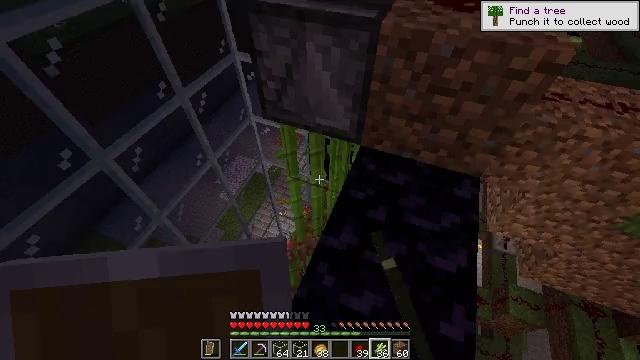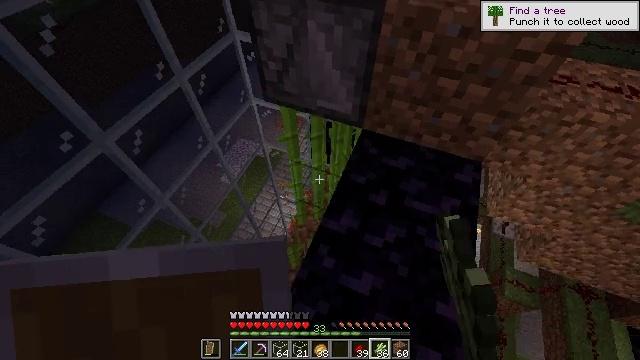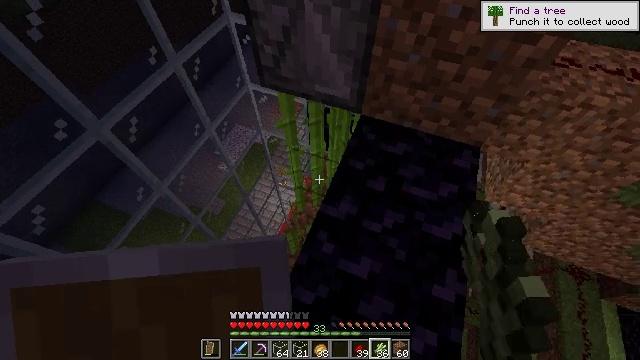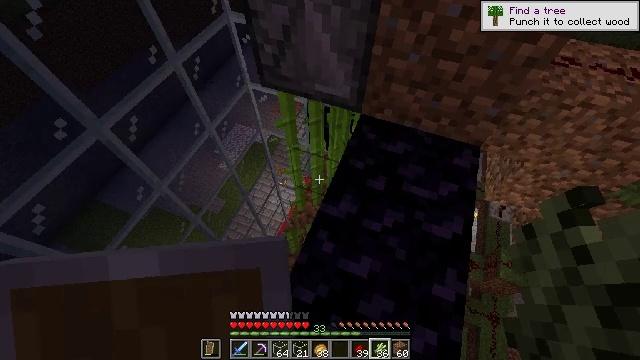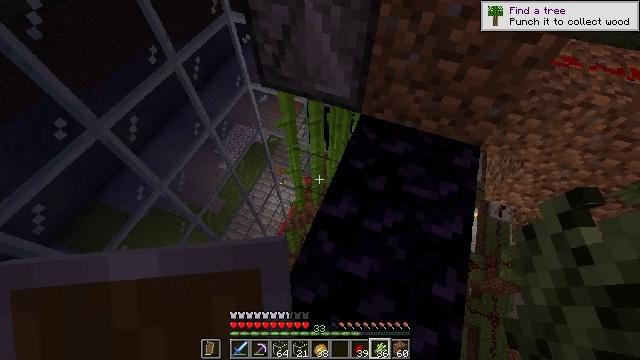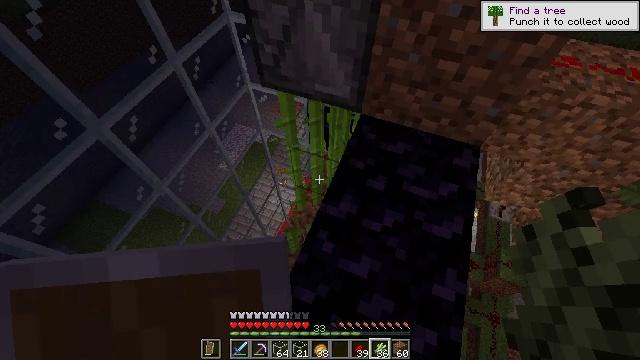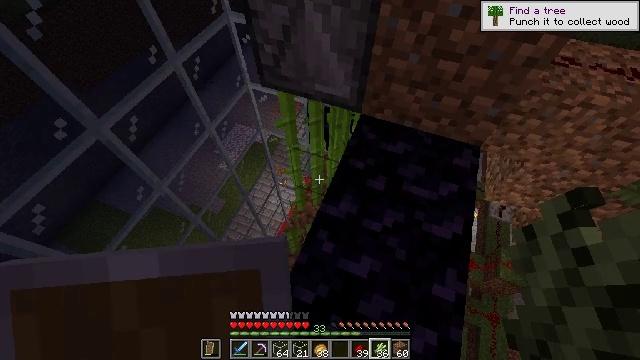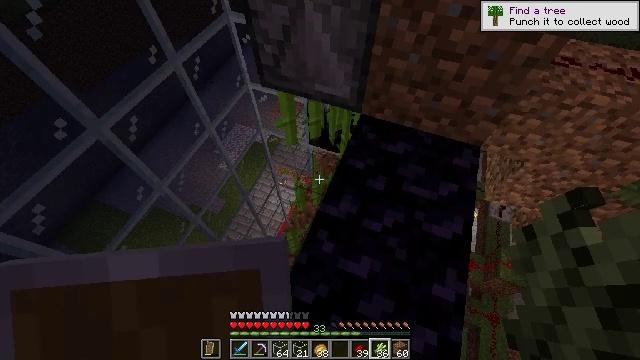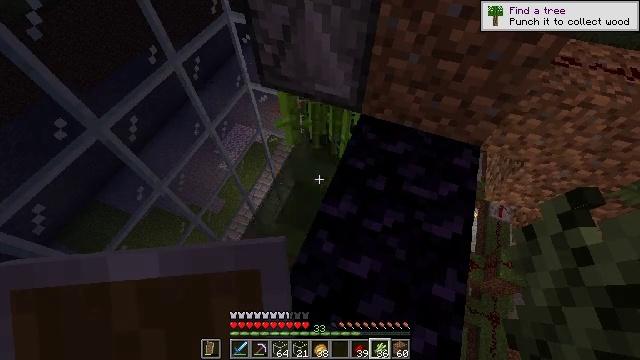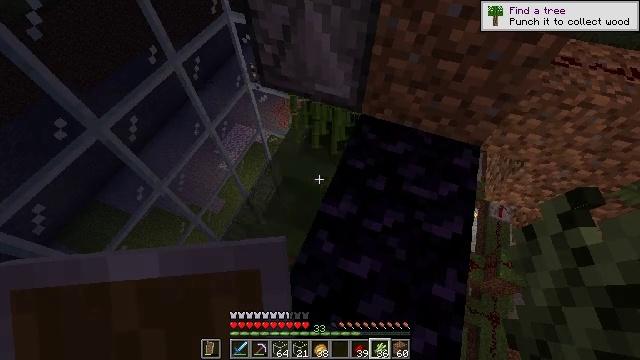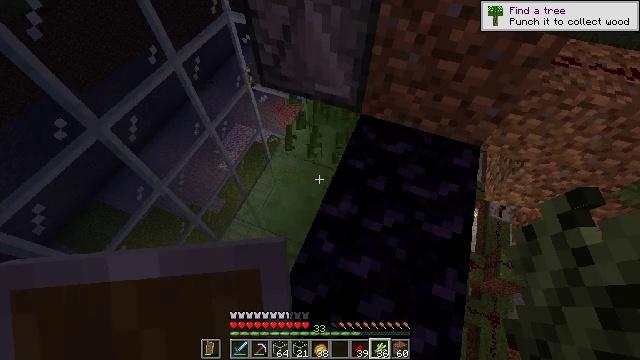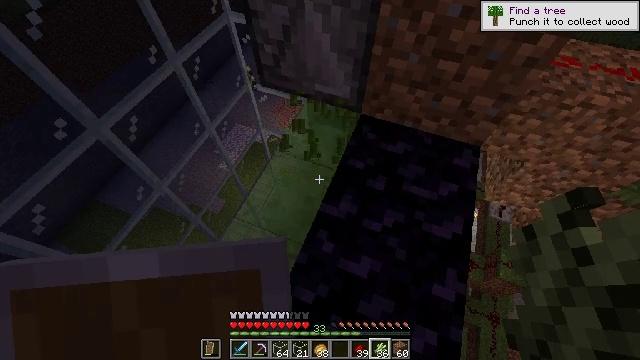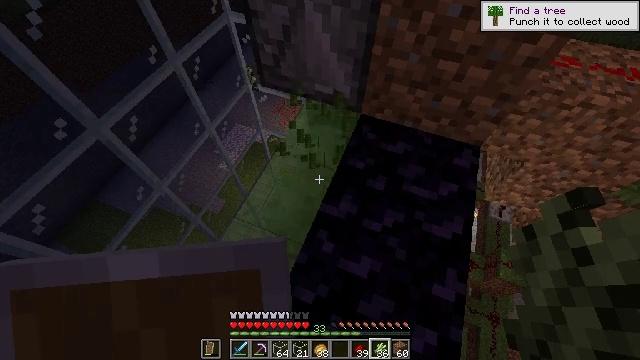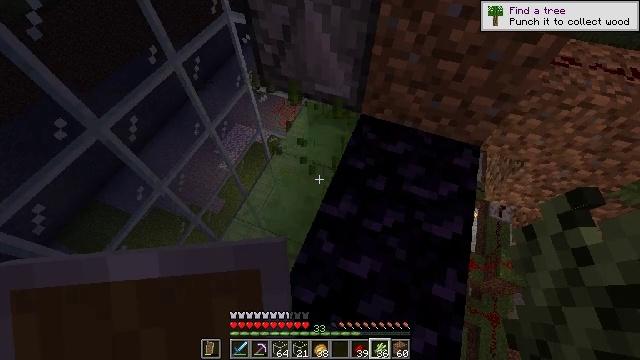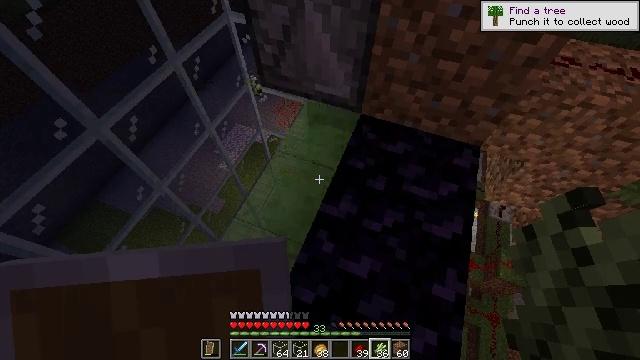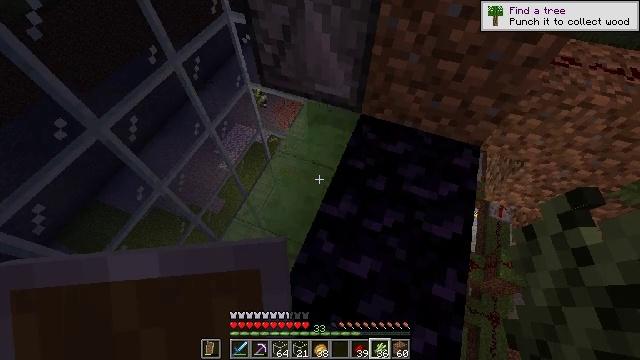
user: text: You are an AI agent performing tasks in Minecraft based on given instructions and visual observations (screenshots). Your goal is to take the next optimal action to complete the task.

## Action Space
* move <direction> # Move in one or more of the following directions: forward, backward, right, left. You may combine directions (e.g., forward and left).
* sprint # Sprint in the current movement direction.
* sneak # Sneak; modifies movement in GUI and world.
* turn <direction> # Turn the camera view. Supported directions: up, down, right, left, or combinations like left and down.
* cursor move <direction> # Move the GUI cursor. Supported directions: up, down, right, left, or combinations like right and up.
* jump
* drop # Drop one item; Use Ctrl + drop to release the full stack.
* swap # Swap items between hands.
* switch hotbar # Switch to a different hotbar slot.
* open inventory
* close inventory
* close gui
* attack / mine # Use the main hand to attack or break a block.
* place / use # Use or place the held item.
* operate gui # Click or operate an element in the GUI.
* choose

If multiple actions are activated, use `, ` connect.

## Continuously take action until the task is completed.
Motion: motion action
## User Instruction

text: Remove redstone wire from your setup.
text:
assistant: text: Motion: turn down
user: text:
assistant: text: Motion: turn down
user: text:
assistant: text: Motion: no_op
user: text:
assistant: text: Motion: no_op
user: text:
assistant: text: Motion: no_op
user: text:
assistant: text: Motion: no_op
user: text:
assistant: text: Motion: no_op
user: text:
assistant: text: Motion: no_op
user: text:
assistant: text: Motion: no_op
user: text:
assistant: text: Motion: no_op
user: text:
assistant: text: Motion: no_op
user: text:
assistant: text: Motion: no_op
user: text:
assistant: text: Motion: no_op
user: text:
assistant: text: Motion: no_op
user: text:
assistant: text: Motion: no_op
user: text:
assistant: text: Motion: no_op
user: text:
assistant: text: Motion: no_op
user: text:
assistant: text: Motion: no_op
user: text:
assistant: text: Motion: no_op
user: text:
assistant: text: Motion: no_op
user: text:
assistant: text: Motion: no_op
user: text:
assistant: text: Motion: no_op
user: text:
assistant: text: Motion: turn up
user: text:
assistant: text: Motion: no_op
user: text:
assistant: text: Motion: turn left
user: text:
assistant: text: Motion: turn left
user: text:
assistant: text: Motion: turn left
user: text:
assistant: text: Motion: turn left and up
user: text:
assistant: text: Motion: turn left and up
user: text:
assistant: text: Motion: turn left and up